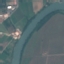
Land use / land cover class: River